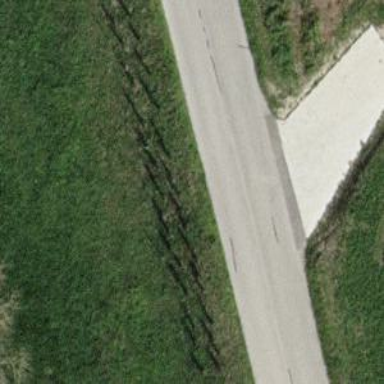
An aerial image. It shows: Concrete track with grade 1 tracktype.